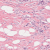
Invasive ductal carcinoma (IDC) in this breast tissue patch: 1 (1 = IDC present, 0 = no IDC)